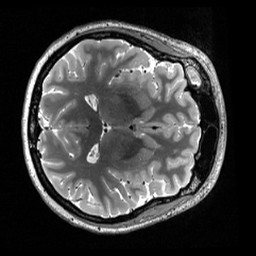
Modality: T2w
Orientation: axial
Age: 33
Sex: female
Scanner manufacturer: siemens
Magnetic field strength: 3 T
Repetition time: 3.2 s
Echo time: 0.566 s